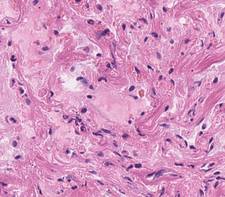
Tumor epithelial tissue: no
Tumor-associated stroma tissue: no
Normal tissue: yes